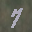
Label: 7